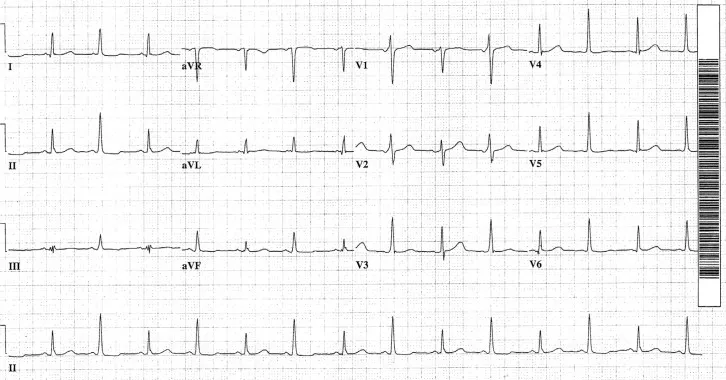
Alternating QRS amplitude and axis.
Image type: electrography (ekg)